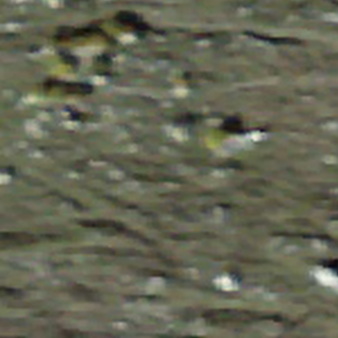
Label: other